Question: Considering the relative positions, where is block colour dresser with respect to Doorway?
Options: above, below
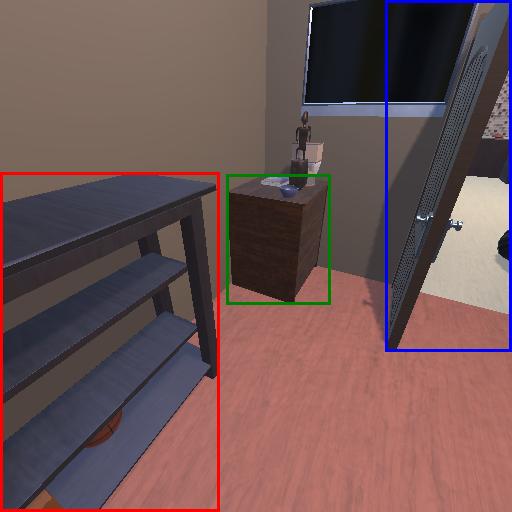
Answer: above